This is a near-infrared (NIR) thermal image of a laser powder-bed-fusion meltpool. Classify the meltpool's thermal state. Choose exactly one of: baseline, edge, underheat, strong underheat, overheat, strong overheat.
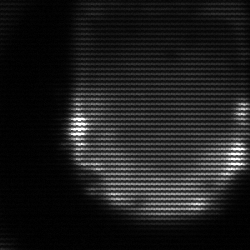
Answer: edge